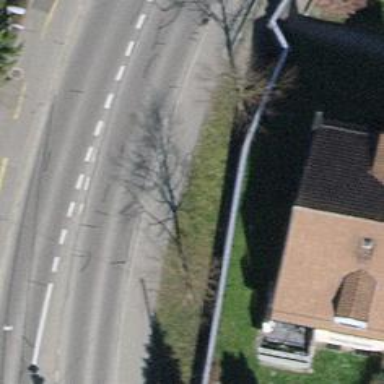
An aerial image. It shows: Asphalt path that serves as sidewalk.